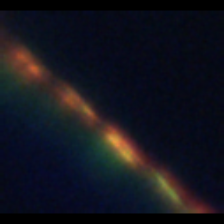
Taxon: Psuedo-nitzschia
Group: Diatoms